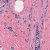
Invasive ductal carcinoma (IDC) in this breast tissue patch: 0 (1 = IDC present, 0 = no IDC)